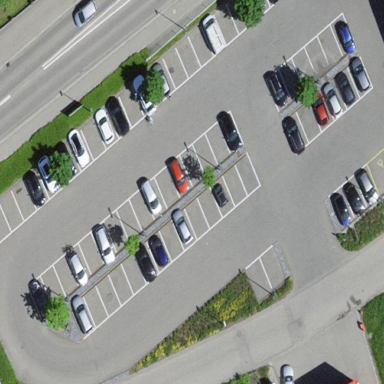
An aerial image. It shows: Road serving as parking aisle.